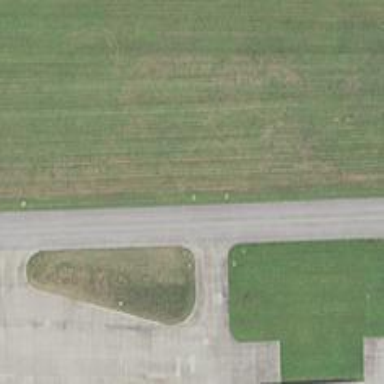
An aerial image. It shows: View of taxiway at the airport.